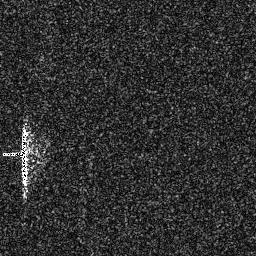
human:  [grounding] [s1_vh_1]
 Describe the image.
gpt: In the satellite image, there is  <ref>1 large ship </ref> <box>[[0, 48, 11, 73, 0]]</box> located at left.